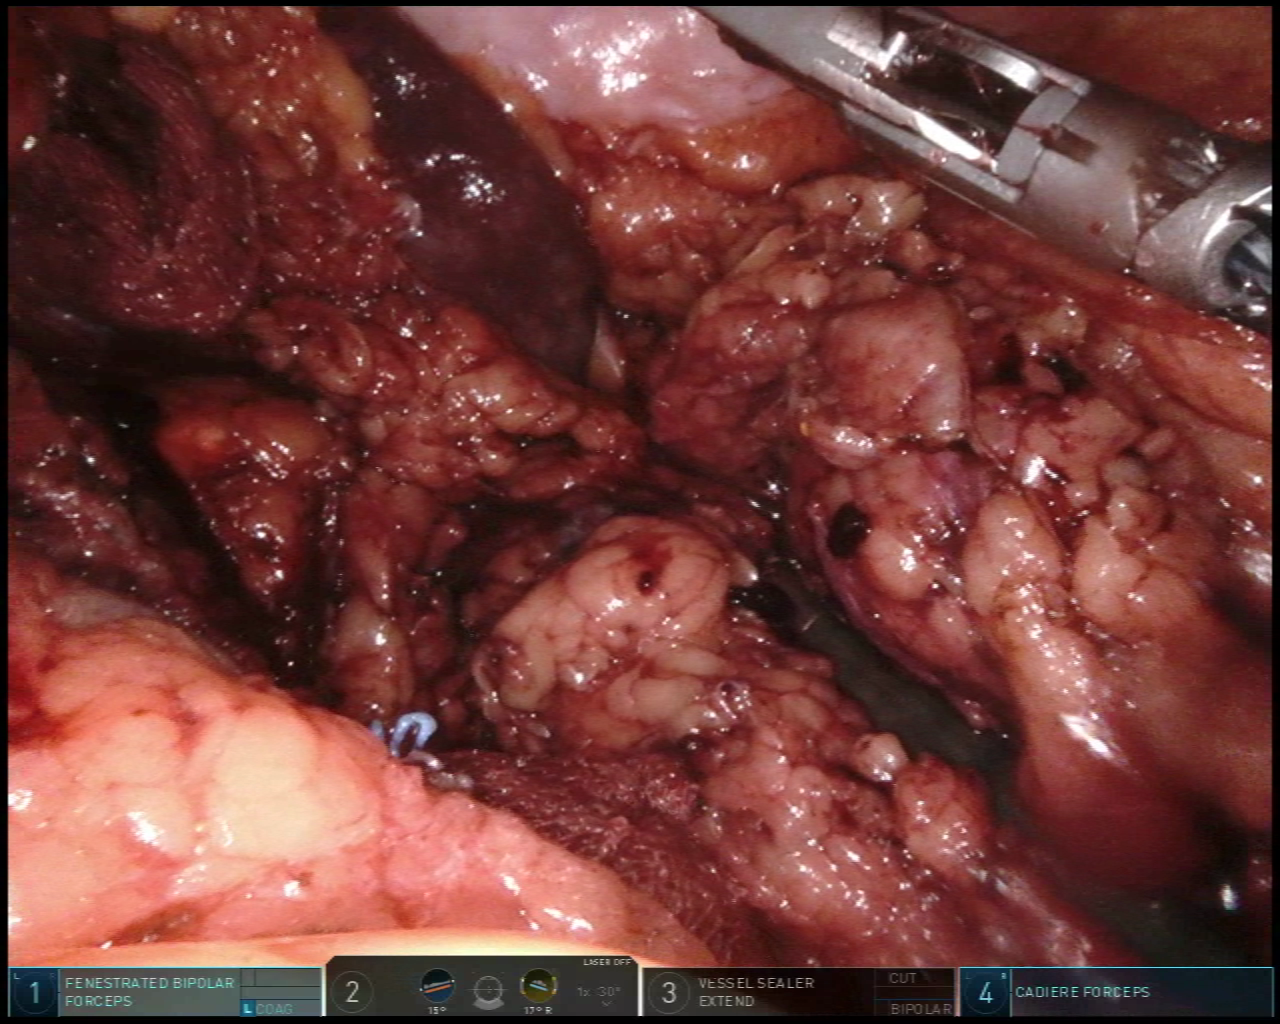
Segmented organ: spleen
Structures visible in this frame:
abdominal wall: yes
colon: no
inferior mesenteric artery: no
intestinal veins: no
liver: no
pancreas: no
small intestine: no
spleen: yes
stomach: no
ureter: no
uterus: no
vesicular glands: no